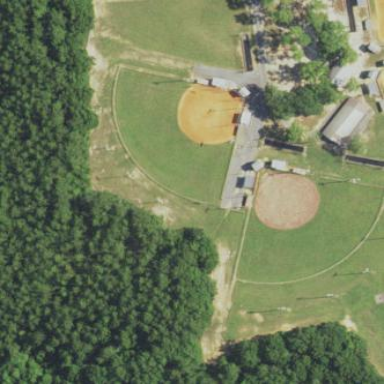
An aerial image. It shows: Softball pitch for leisure and sport activities.